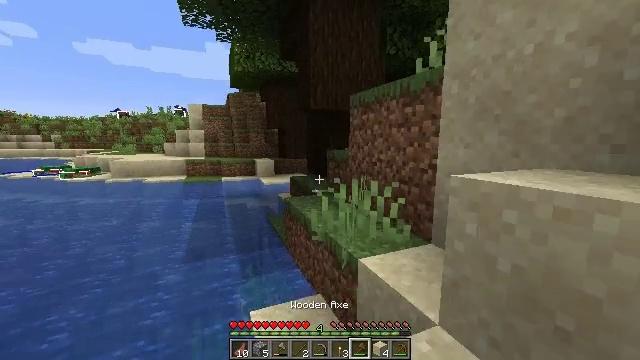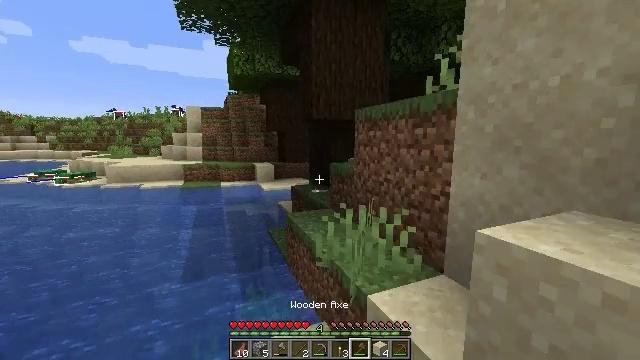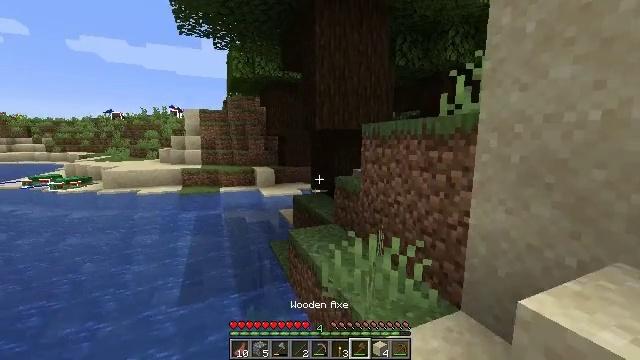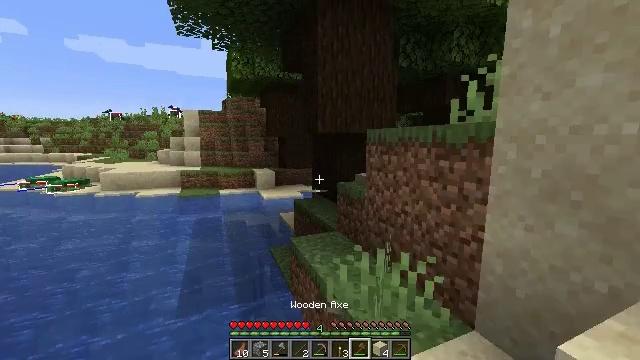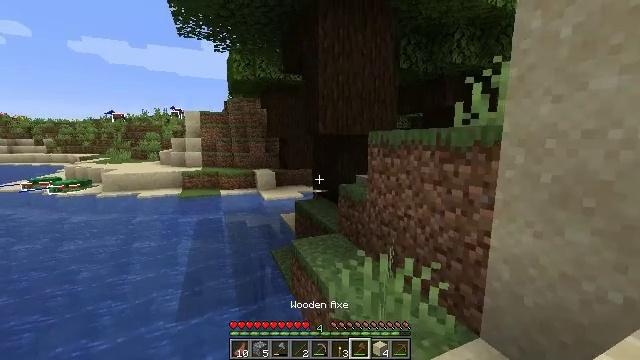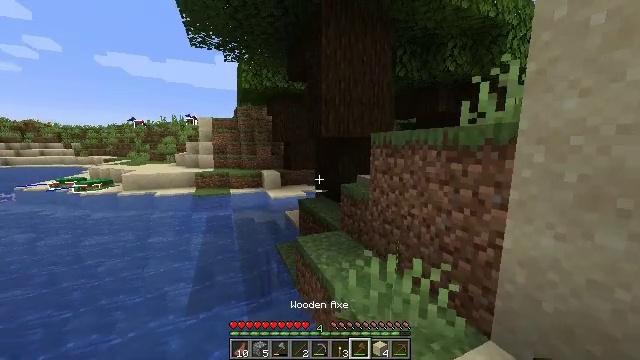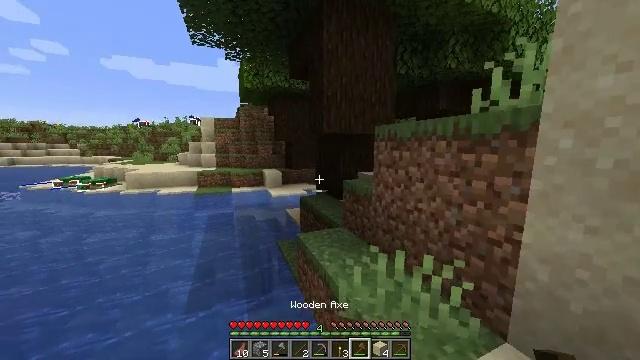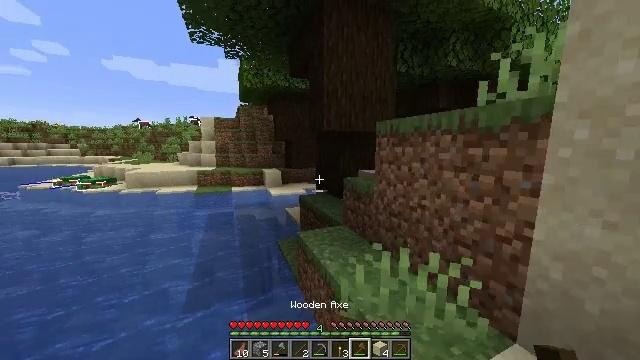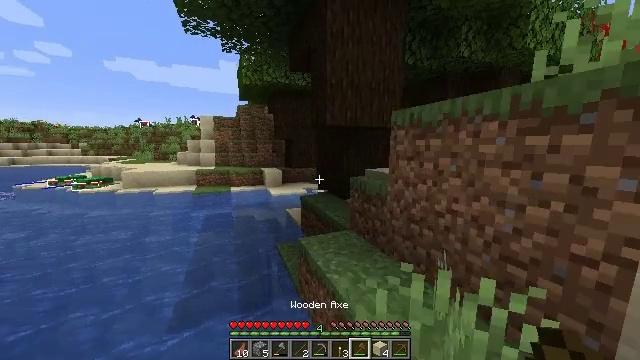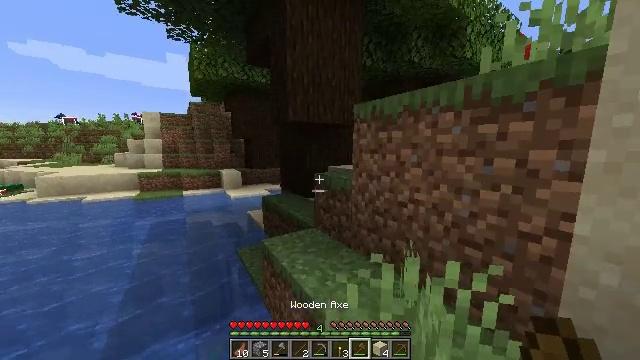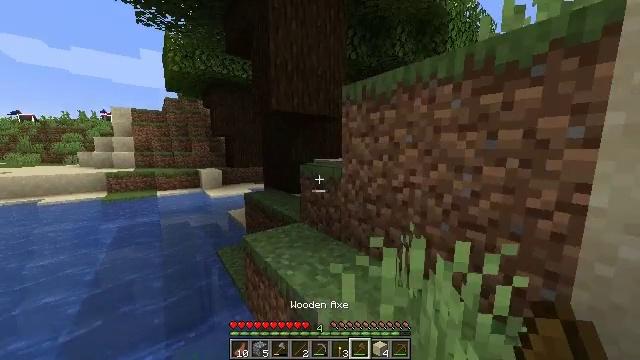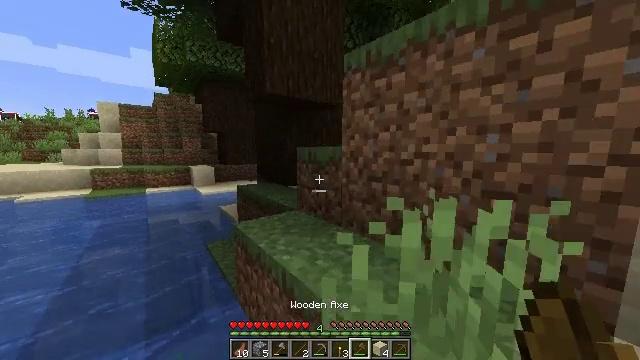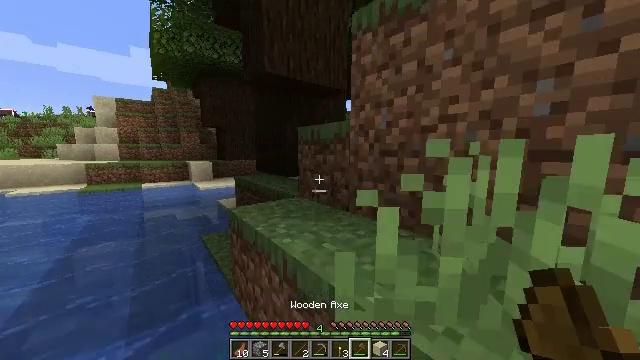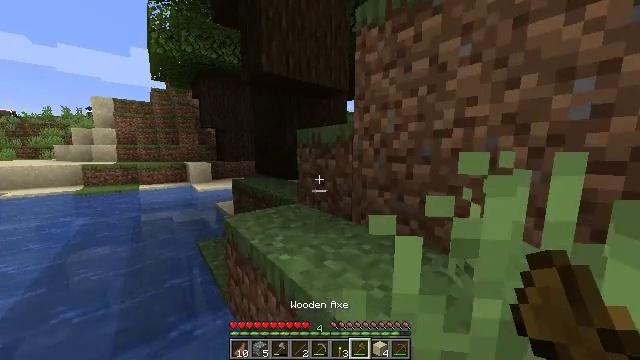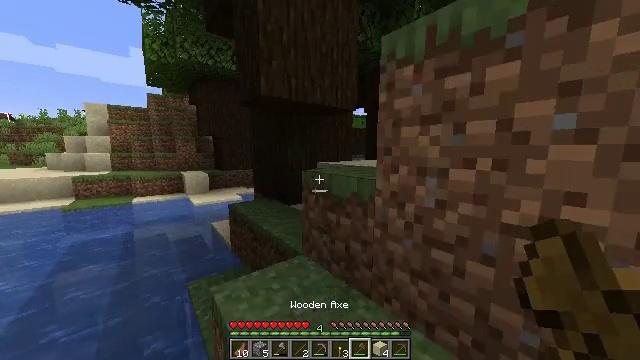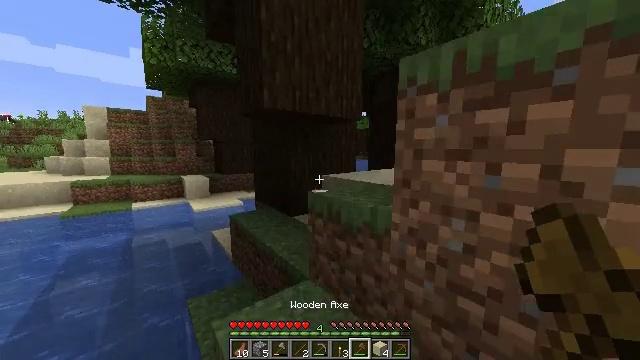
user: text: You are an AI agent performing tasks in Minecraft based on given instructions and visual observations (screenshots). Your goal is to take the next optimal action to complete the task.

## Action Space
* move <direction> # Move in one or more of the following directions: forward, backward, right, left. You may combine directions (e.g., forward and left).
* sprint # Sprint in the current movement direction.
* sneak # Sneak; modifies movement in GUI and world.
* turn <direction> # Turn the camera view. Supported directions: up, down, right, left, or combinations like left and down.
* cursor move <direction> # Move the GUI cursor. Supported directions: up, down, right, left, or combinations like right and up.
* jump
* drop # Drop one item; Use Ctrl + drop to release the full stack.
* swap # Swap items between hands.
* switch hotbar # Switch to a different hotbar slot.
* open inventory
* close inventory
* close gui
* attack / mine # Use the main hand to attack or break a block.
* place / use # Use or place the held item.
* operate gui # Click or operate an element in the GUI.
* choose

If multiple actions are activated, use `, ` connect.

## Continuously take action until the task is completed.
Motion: motion action
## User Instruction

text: Chop down the dark oak log.
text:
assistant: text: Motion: move forward, sprint, jump
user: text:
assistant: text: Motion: move forward, sprint
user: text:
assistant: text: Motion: move forward, sprint
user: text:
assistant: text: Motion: move forward, sprint
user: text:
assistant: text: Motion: move forward, sprint
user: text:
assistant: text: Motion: move forward, sprint
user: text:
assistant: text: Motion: move forward, sprint
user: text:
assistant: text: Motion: move forward, sprint
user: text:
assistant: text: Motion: move forward, sprint, turn right
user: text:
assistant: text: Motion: move forward, sprint, turn right
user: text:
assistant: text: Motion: move forward, sprint, turn right
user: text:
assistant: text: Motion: move forward, sprint, jump
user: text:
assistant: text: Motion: move forward, sprint, jump
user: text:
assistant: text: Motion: move forward, sprint, jump
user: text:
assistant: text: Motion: move forward, sprint, jump
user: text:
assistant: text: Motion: move forward, sprint, jump
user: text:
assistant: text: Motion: move forward, sprint, jump
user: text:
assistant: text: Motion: move forward, sprint
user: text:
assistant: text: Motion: move forward, sprint
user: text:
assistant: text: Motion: move forward, sprint
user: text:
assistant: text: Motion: move forward, sprint
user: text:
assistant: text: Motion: move forward, sprint
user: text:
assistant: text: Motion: move forward, sprint
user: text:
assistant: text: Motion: move forward, sprint, turn right
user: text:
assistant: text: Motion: turn right and up
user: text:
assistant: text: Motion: turn right and up
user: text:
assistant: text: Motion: turn right and up
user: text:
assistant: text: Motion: turn right and up
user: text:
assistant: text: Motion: turn up
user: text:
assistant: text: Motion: turn right and up